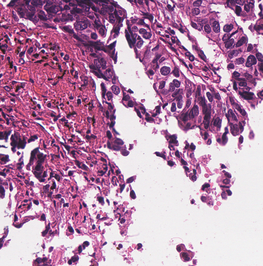
Tumor epithelial tissue: yes
Tumor-associated stroma tissue: yes
Normal tissue: no